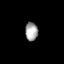
Tissue: prostate
Cell type: T cells
Senescence score: 0.3397
Nuclear area (px): 230
Mean DAPI intensity: 162.835